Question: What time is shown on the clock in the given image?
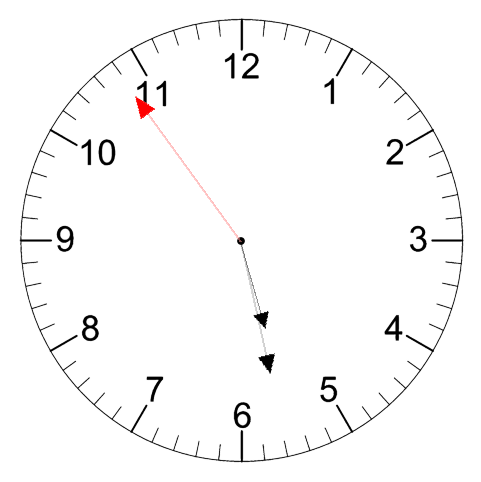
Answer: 05:27:54